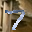
Label: 7